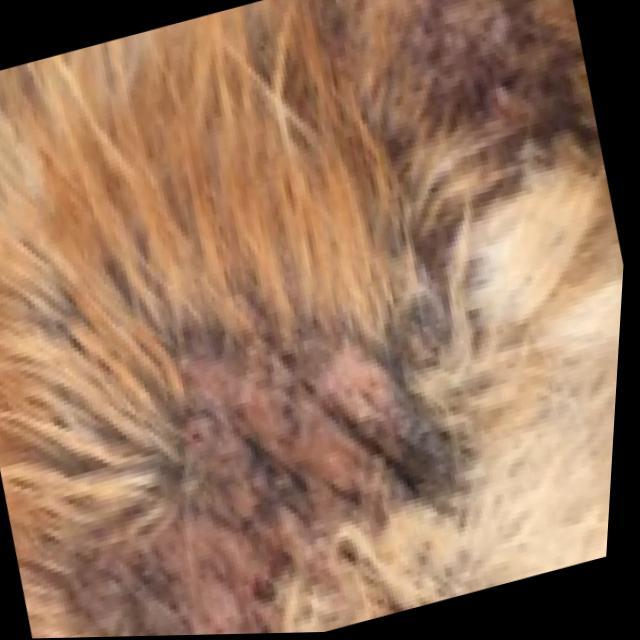
Canine demodicosis (Demodex mange) — caused by Demodex canis mites. Presents with alopecia, follicular papules, pustules, and comedones. Often localized on face and forelimbs.